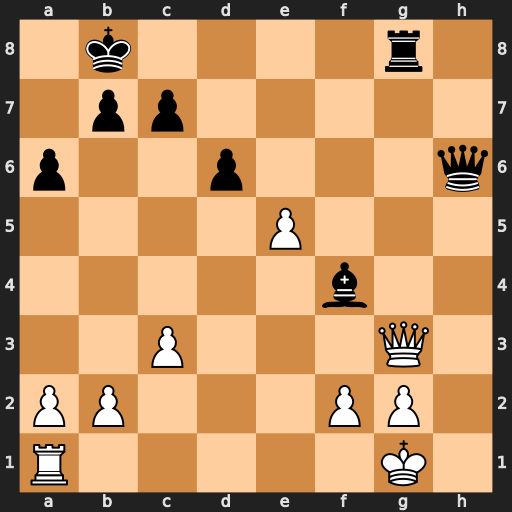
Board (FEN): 1k4r1/1pp5/p2p3q/4P3/5b2/2P3Q1/PP3PP1/R5K1
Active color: w
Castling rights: -
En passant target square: -
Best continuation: Qxg8+